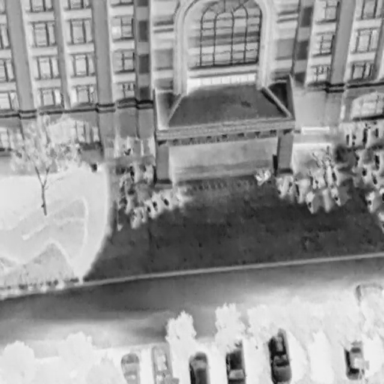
There are six Cars in the infrared image.